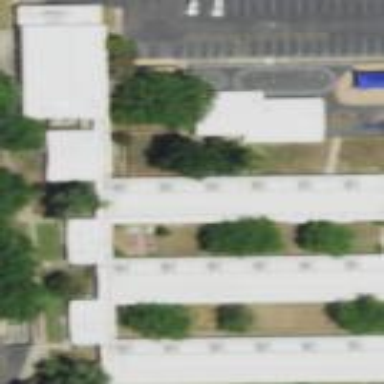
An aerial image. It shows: School building.